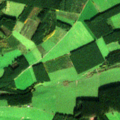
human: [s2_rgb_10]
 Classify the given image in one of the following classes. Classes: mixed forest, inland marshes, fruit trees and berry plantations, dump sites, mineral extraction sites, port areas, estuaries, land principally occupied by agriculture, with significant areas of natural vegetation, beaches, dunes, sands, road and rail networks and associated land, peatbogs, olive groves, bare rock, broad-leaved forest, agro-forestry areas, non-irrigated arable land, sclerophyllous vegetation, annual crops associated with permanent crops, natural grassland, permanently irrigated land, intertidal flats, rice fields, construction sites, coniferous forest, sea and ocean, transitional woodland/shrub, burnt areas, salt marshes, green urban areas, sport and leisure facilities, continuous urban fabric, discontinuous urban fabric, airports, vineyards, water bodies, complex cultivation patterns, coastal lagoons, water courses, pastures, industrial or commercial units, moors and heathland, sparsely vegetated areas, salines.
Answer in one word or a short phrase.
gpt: pastures, complex cultivation patterns, land principally occupied by agriculture, with significant areas of natural vegetation, coniferous forest, mixed forest